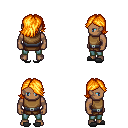
a pixel art fantasy rpg character, male body template, human, dark skin, leather chest armor, teal pants, light blonde swoop hairstyle, gray slippers, four views (front, back, left, right), 2x2 character sprite sheet, small pixel art, hard edges, no anti-aliasing